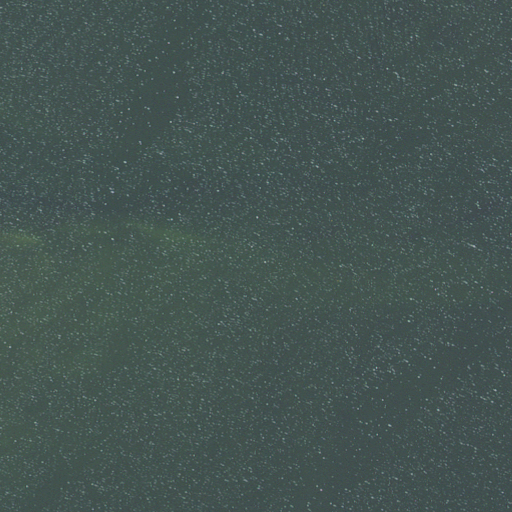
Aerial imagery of bar in Massachusetts named Old Saw containing only open water